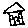
Label: house